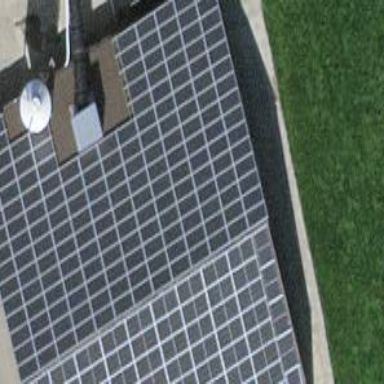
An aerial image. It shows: Solar power generator using photovoltaic panels.